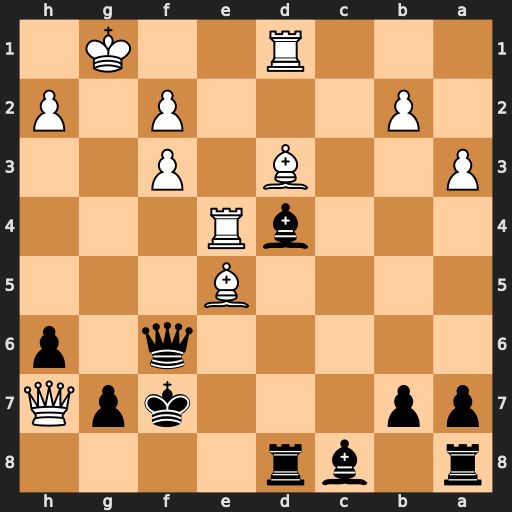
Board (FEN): r1br4/pp3kpQ/5q1p/4B3/3bR3/P2B1P2/1P3P1P/3R2K1
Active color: b
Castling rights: -
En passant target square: -
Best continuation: Bxe5 Bc4+ Be6 Bxe6+ Qxe6 Rde1 Rh8